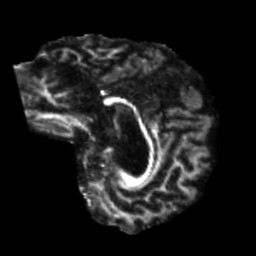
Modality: FA
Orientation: sagittal
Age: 46
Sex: male
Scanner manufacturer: siemens
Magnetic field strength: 3 T
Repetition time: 5.25 s
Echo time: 0.08 s